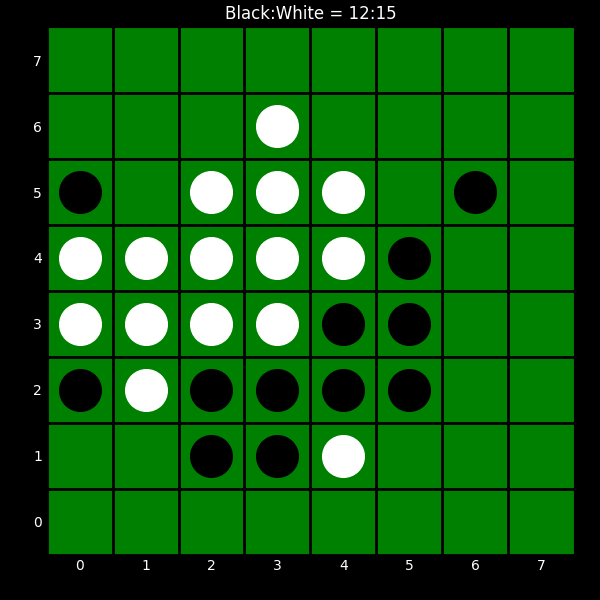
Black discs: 12
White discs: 15